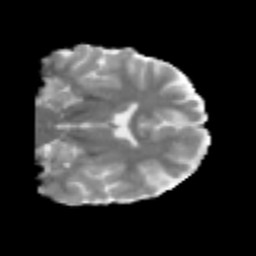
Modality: MD
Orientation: coronal
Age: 22
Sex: male
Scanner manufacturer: siemens
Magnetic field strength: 3 T
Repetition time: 2.3 s
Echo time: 0.085 s